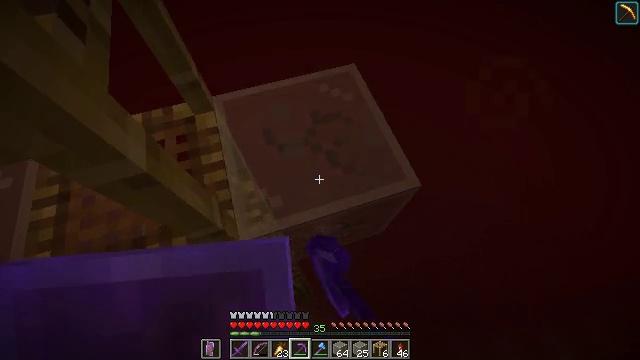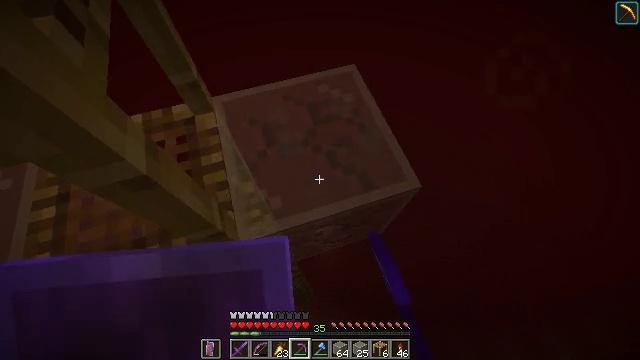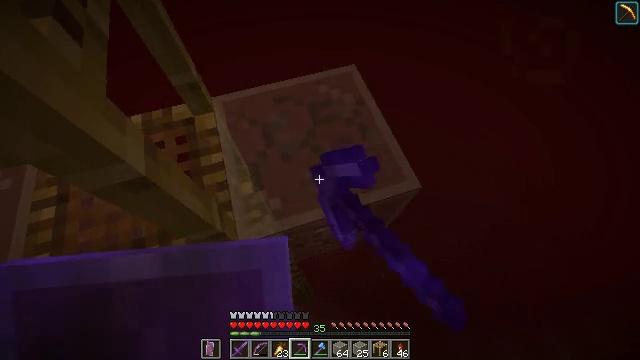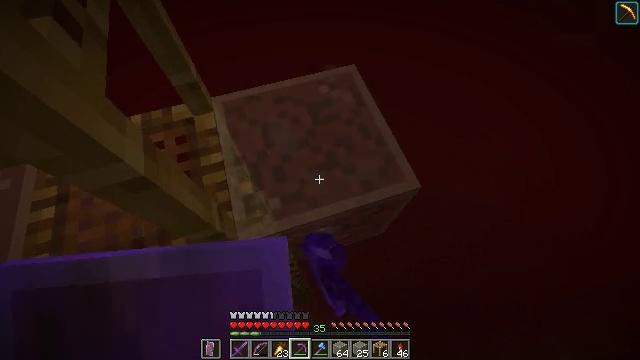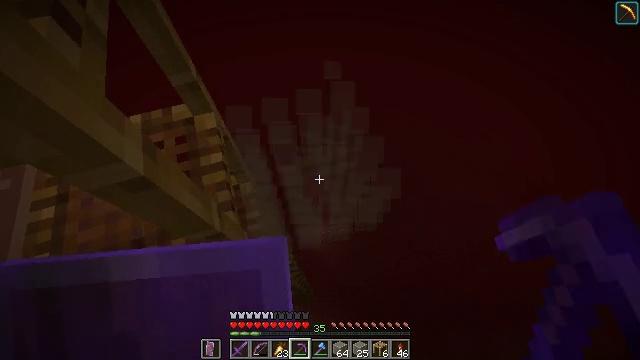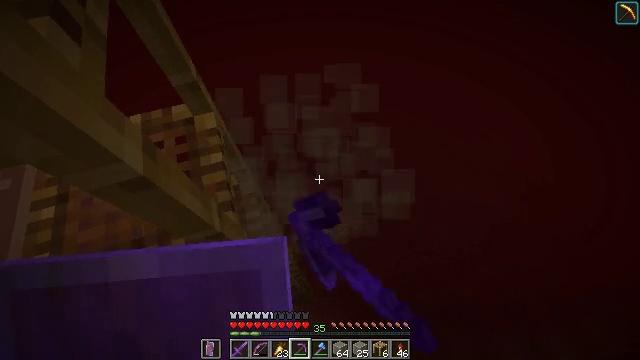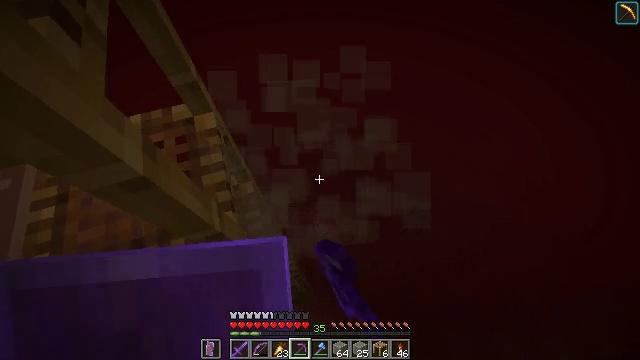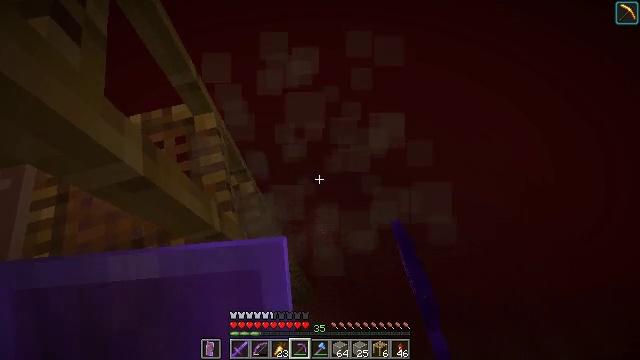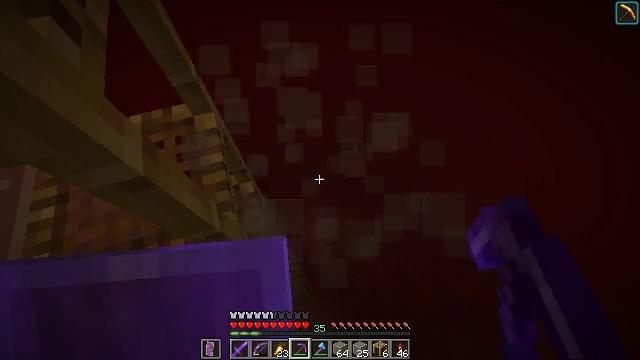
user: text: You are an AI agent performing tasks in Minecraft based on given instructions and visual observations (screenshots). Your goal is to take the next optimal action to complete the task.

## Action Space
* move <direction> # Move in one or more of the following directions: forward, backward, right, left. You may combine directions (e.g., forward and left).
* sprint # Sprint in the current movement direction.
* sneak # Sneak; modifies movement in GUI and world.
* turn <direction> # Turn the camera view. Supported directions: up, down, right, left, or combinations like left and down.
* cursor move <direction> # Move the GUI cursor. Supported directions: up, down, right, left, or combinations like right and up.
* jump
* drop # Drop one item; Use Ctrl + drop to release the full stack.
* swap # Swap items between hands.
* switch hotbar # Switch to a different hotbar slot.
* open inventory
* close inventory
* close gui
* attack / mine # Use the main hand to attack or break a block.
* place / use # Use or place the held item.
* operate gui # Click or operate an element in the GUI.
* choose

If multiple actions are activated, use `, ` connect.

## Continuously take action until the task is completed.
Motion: motion action
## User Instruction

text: Collect shards from white stained glass.
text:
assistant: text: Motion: sneak, attack / mine
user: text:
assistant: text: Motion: sneak, attack / mine
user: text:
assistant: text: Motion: sneak, attack / mine
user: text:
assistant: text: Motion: sneak, attack / mine
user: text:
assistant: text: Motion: sneak, attack / mine
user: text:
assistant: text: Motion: sneak, attack / mine
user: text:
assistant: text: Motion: sneak, attack / mine
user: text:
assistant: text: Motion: sneak, attack / mine
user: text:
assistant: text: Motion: sneak, attack / mine